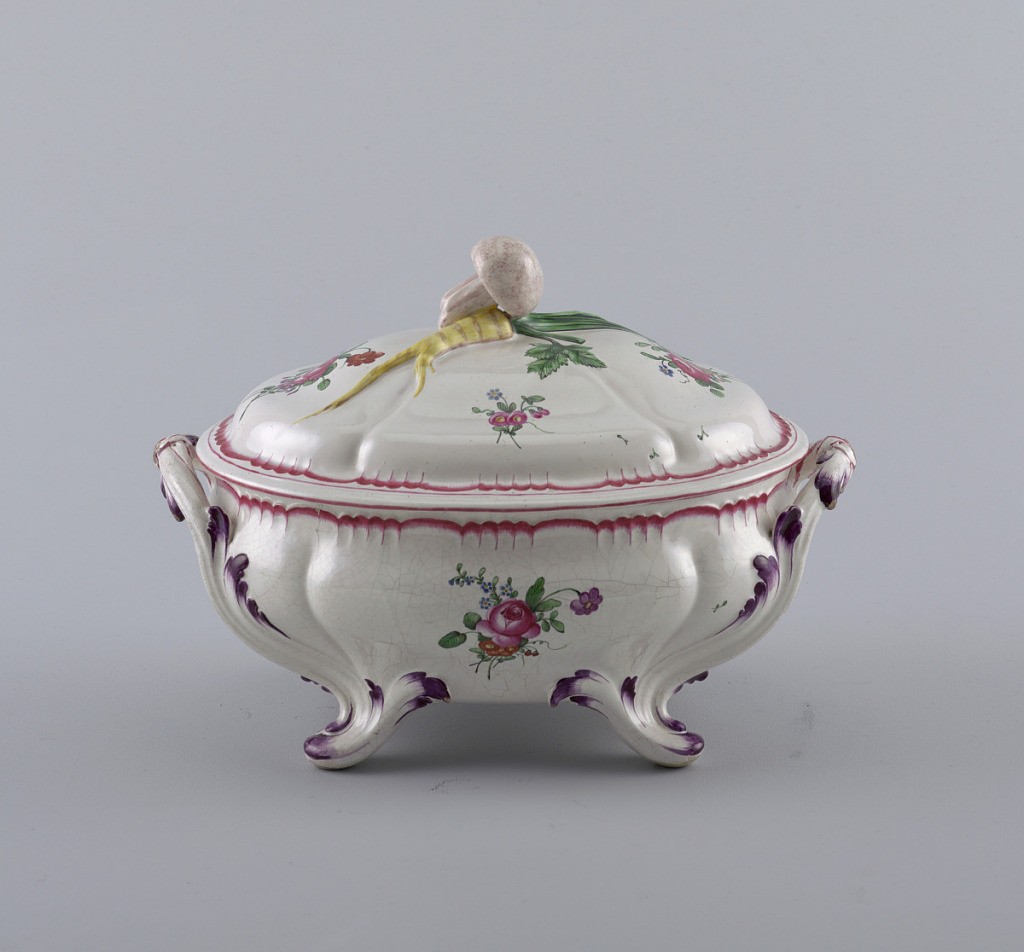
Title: Tureen and cover
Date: ca. 1760
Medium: Tin-glazed earthenware, polychrome overglaze enamels
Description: Oval tureen with domed lid. Scrolled feet and handles decorated with foliage edged in violet. Edge of tureen and lid decorated with pink bands and peigne scallops. Cover has finial in the form of a mushroom and turnip. Scattered floral bouquets painted on surface. Coarse craquelure.